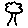
Label: tree